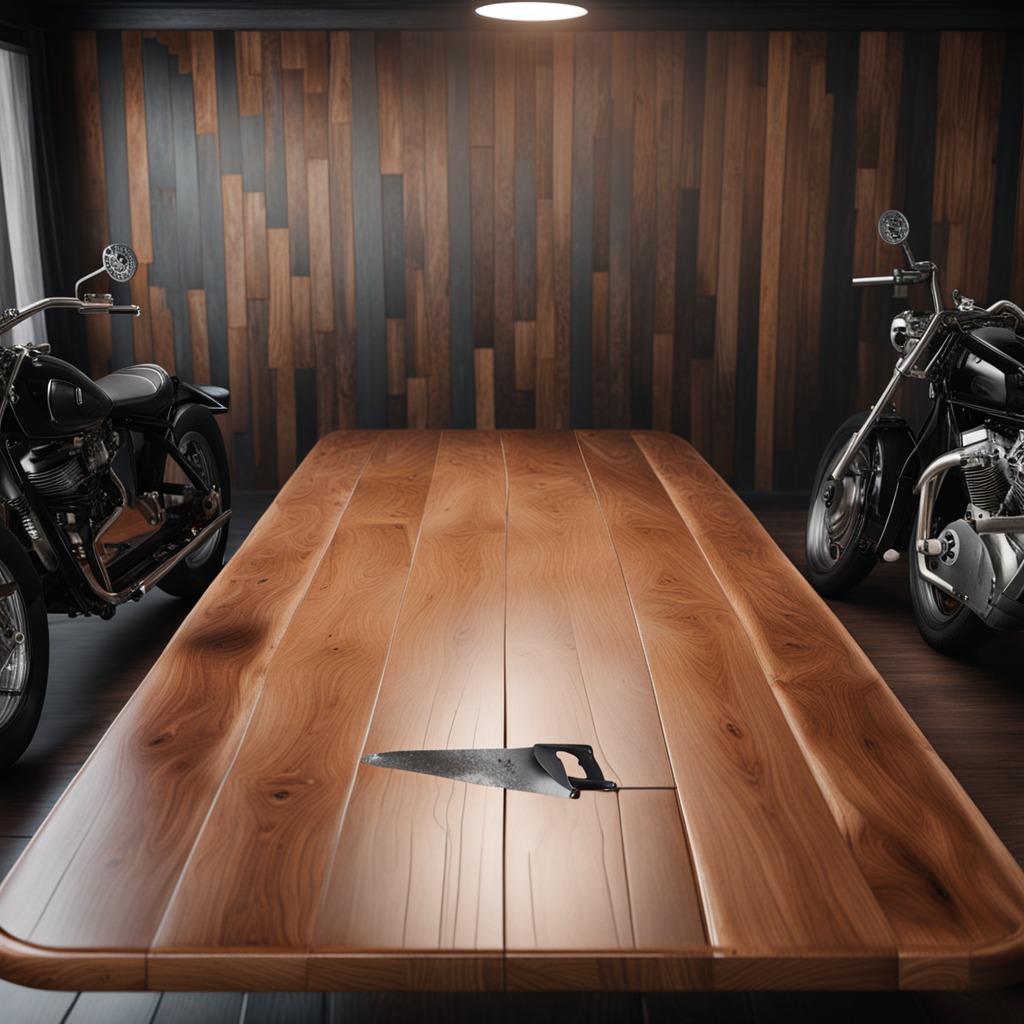
A handheld metal saw is lying on the wooden table in the vintage motorcycle garage.